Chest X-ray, AP view. Patient: 59 years old, sex M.
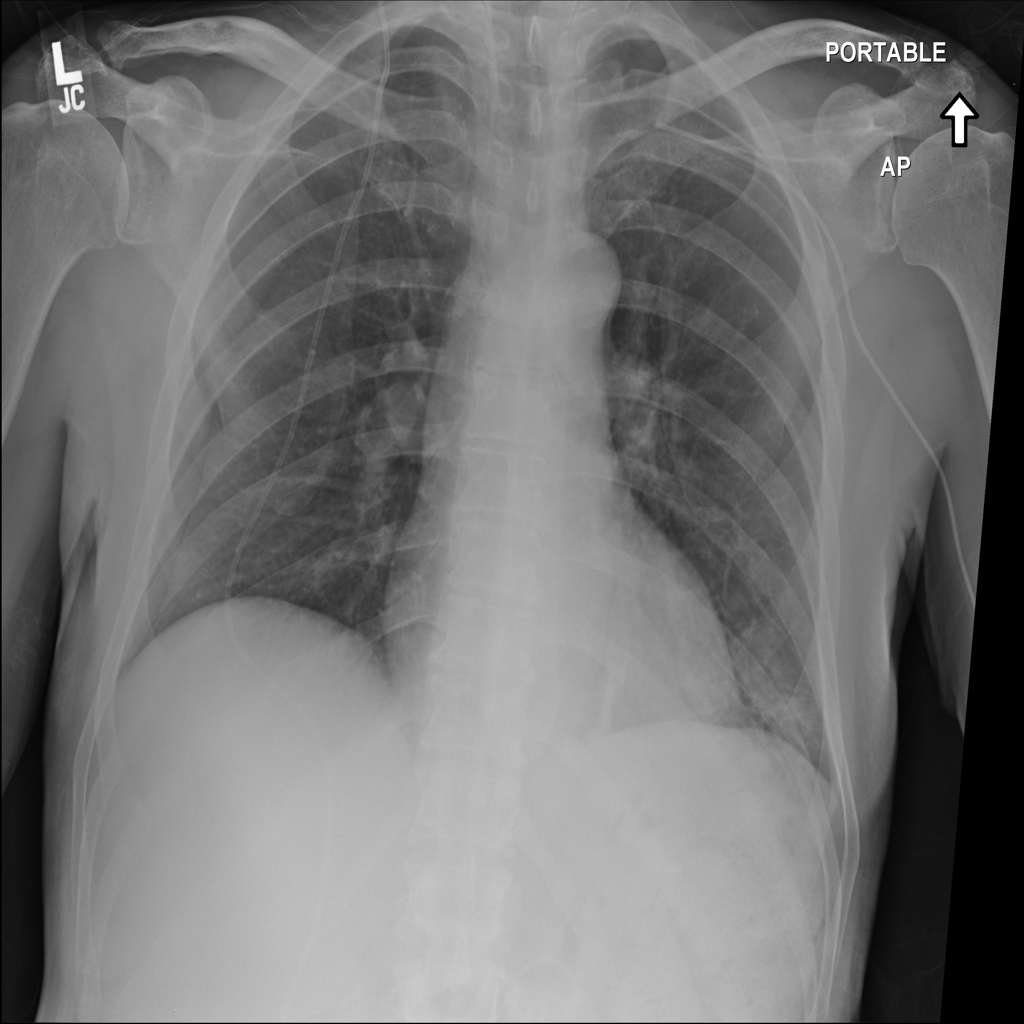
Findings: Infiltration